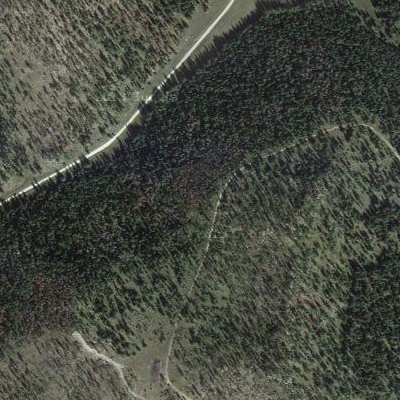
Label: eForest